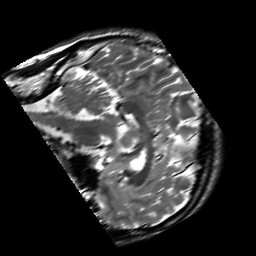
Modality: T2w
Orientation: sagittal
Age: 28
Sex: male
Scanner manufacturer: siemens
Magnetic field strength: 3 T
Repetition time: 7 s
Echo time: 0.09 s